Question: I am working on my hand-in assignment; we have to use the Instagram API and the Google Maps API to play with. I generate a '<select>' list with '<option>'s. I collect the Latitude and Longitude from the option, to pass into the query I use to collect Instagram data.
However, I can't seem to get any further. In index.php, I have a form with the options and the 'distance' the Instagram query should use, defaulted to 1000.
In init.js, I have a jQuery selector with an '.on('change')' listening to changes in either the options or the distance. If something changes, I am calling in 'updateView()'.
'''
function updateView(e) {
e.preventDefault();
var option = $('option:selected'),
title = option.html(),
lat = option.data('lat'),
lon = option.data('lon'),
dist = $('#distance').val();
updateTitle(title);
updateImages(lat, lon, dist);
}
'''
So, on every change, I am calling 'updateView', which calls 'updateImages':
'''
function updateImages (lat, lon, dist) {
$.ajax({
type: "GET",
url: "updateImages.php?lat=" + lat + "&lon=" + lon + "&dist=" + dist,
dataType: "json",
success: function(){
console.log(data);
}
});
}
'''
If I execute updateImages.php manually with the parameters in '$_GET', I receive a lot of data, that is working fine. However, when I want to call the PHP file via $.ajax, I am not seeing any data in the console in Chrome.
'''
<?php
require_once("includes/settings.php");
$lat = (float)$_GET['lat'];
$lon = (float)$_GET['lon'];
$dist = (float)$_GET['dist'];
$IG = new Instagram(IG_CLIENT_ID, IG_CLIENT_SECRET);
$IG_data = $IG->searchMedia($lat, $lon, $dist);
header('Content-Type: application/json');
$json = json_encode($IG_data);
var_dump($json);
exit;
'''
Result from the Network tab in Google Chrome Dev Tools:

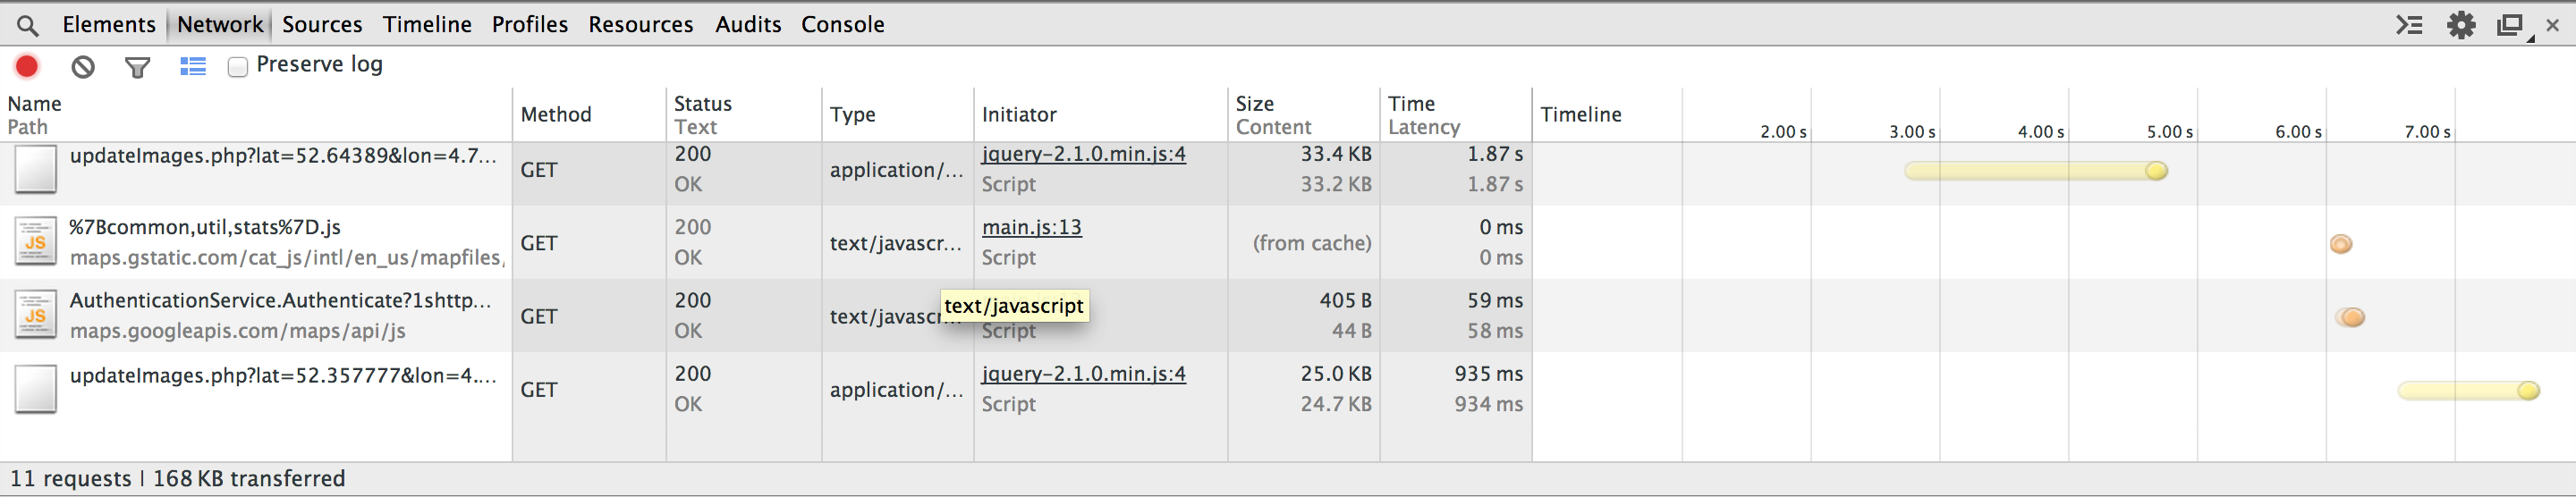
Answer: You are missing the data parameter, change your success function to:
'''
success: function(data){
console.log(data);
}
'''